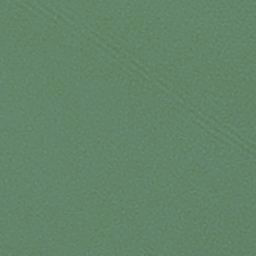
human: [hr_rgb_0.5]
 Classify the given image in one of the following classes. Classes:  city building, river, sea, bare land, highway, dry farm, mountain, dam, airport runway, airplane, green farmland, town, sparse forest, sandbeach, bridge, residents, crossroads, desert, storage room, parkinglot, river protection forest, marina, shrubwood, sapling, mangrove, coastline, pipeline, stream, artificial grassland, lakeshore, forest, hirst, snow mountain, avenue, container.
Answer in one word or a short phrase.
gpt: sea